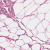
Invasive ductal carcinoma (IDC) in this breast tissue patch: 0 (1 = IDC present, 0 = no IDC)